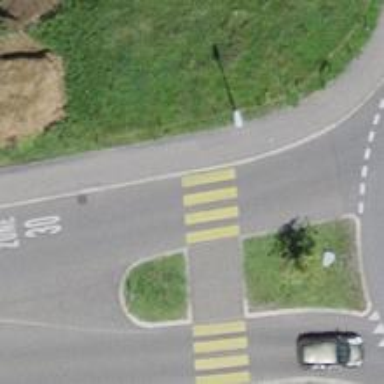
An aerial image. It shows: Marked crossing with zebra crossing island.